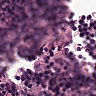
Metastatic tissue present: no